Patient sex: M
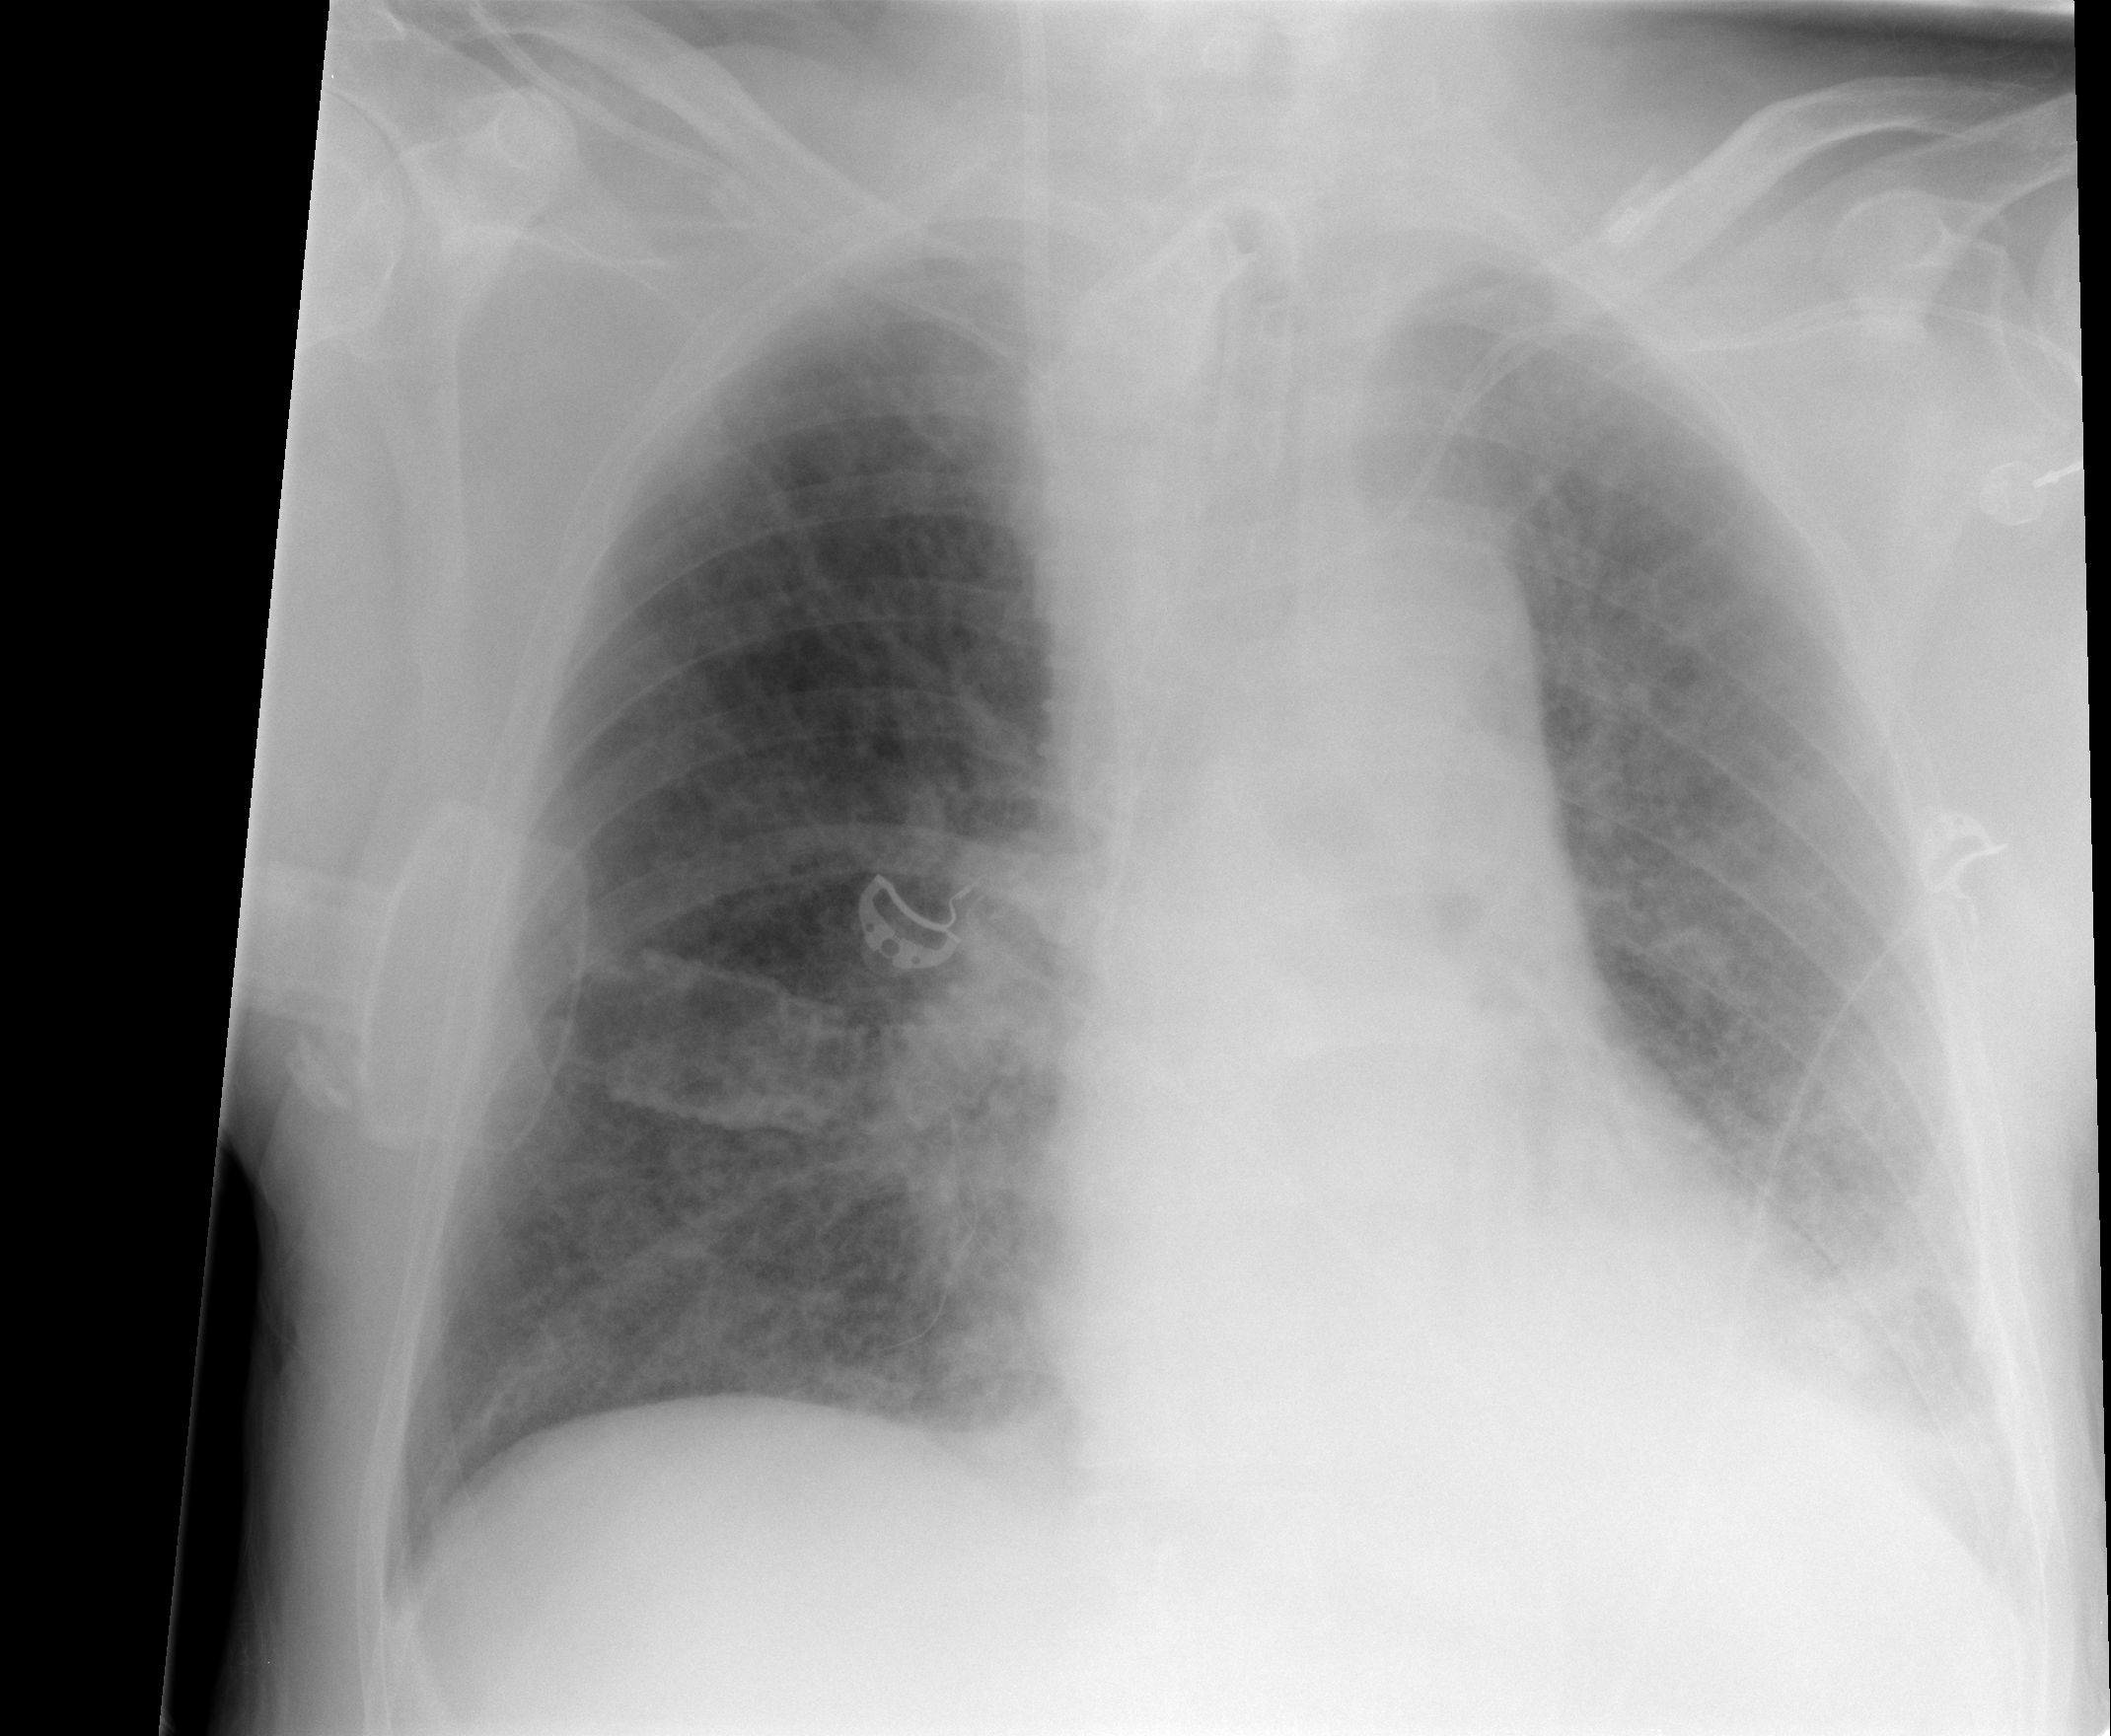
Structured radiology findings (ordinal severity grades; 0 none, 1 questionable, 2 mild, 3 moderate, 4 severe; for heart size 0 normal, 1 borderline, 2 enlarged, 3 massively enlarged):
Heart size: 0
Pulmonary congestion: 0
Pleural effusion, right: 0
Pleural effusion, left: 2
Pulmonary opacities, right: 3
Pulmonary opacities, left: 3
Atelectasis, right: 0
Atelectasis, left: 2